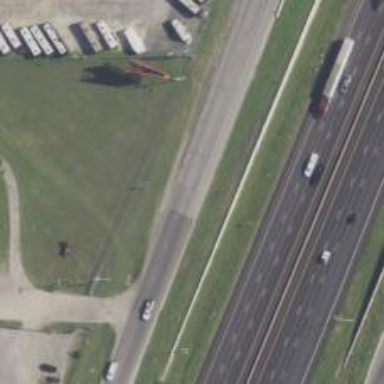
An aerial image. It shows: Secondary road with frontage road.